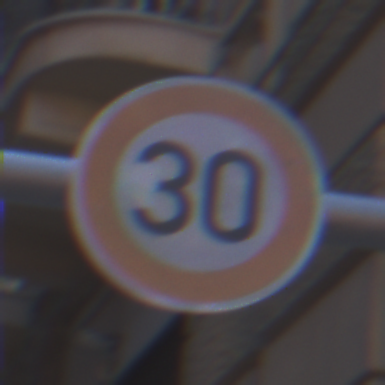
Verkehrszeichen: Geschwindigkeit30
Umgebung: Outdoor, Urban
Tageszeit: MorningAfternoon
Wetter: PartlyCloudy
Licht: Natural
Jahreszeit: NotSpecified
Kontrast: MediumContrast